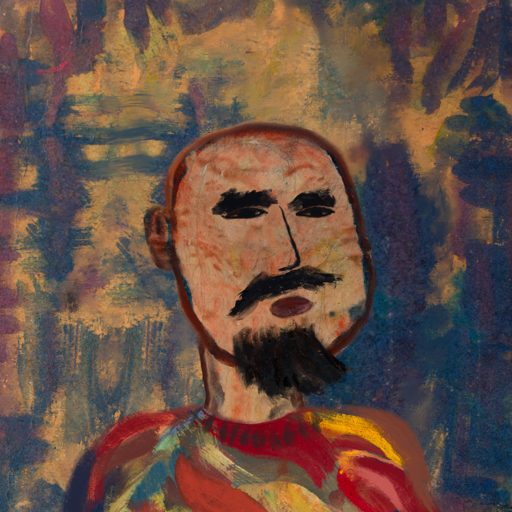
Background: InTheSun, Head And Neck Side: Orphan, Face Side: Mosgoul, Bust: Mother_And_Son_Son, Hair Side: Blank, Head Accessory: Blank, Second Necklace: Blank, Necklace: In_The_Sun, Baby: Blank